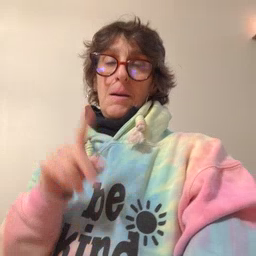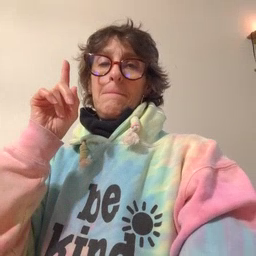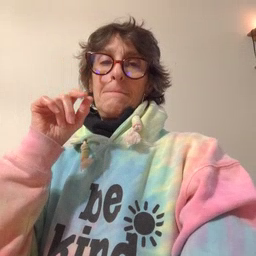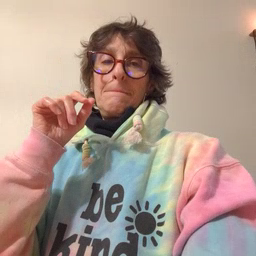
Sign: up